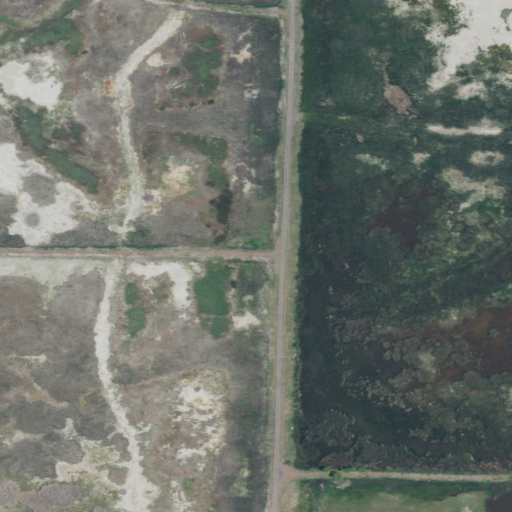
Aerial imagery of levee in Oregon named Bullgate Dike containing herbaceous wetlands, woody wetlands, shrub, barren land, open water, and grassland